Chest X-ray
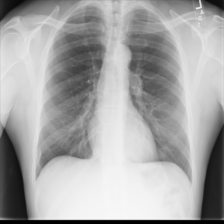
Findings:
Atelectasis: negative
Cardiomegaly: negative
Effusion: negative
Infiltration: negative
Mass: negative
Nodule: negative
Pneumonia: negative
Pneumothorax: negative
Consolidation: negative
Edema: negative
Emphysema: negative
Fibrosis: negative
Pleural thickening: negative
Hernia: negative